Question: I have a script:
'''
w = dlmread("./fscore_wc.txt", " ");
e = dlmread("./variance_wc.txt", " ");
x = [0.1 0.2 0.3 0.4 0.5];
%h=figure('visible','off');
[row col] = size(w);^M
errorbar(x, w(12, 1:col), e(12, 1:col), '-ok');
xlabel("Learning set ratio");
ylabel("F-score");
axis([0.0 0.6 0.75 0.9])
'''
With this code I'm getting graph like this:

I'd like to print on the graph also values of min and max value. How can I do this? It seems to me that I should use "text" function, but I cannot figure out parameters for it.
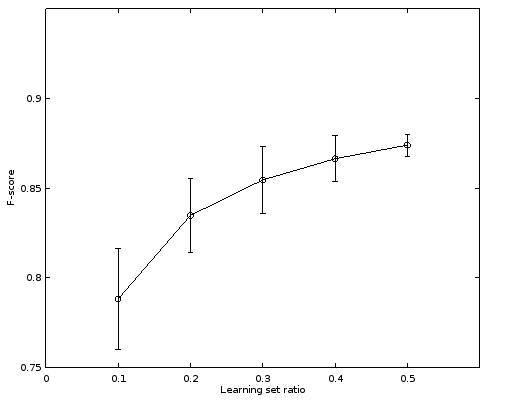
Answer: Indeed, you can use 'text':
'''
y = w(12, 1:col);
ey = e(12, 1:col);
maxerr = y + ey;
minerr = y - ey;
# Add annotations with text(xs, ys, texts)
text(x, maxerr, cellfun('num2str', num2cell(maxerr), 'UniformOutput', false));
text(x, minerr, cellfun('num2str', num2cell(minerr), 'UniformOutput', false));
'''
You may need to adjust the x/y coordinates before passing them to 'text'.